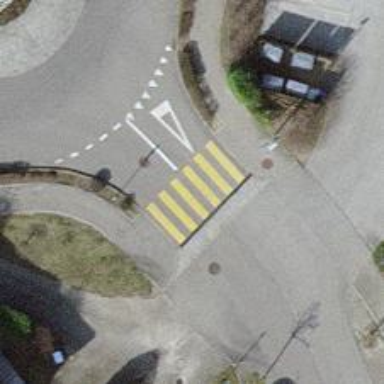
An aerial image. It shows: Marked crossing on footway. The crossing has visible markings.